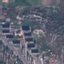
Land use / land cover class: Residential